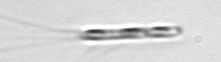
Label: Chaetoceros_subtilis